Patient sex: M
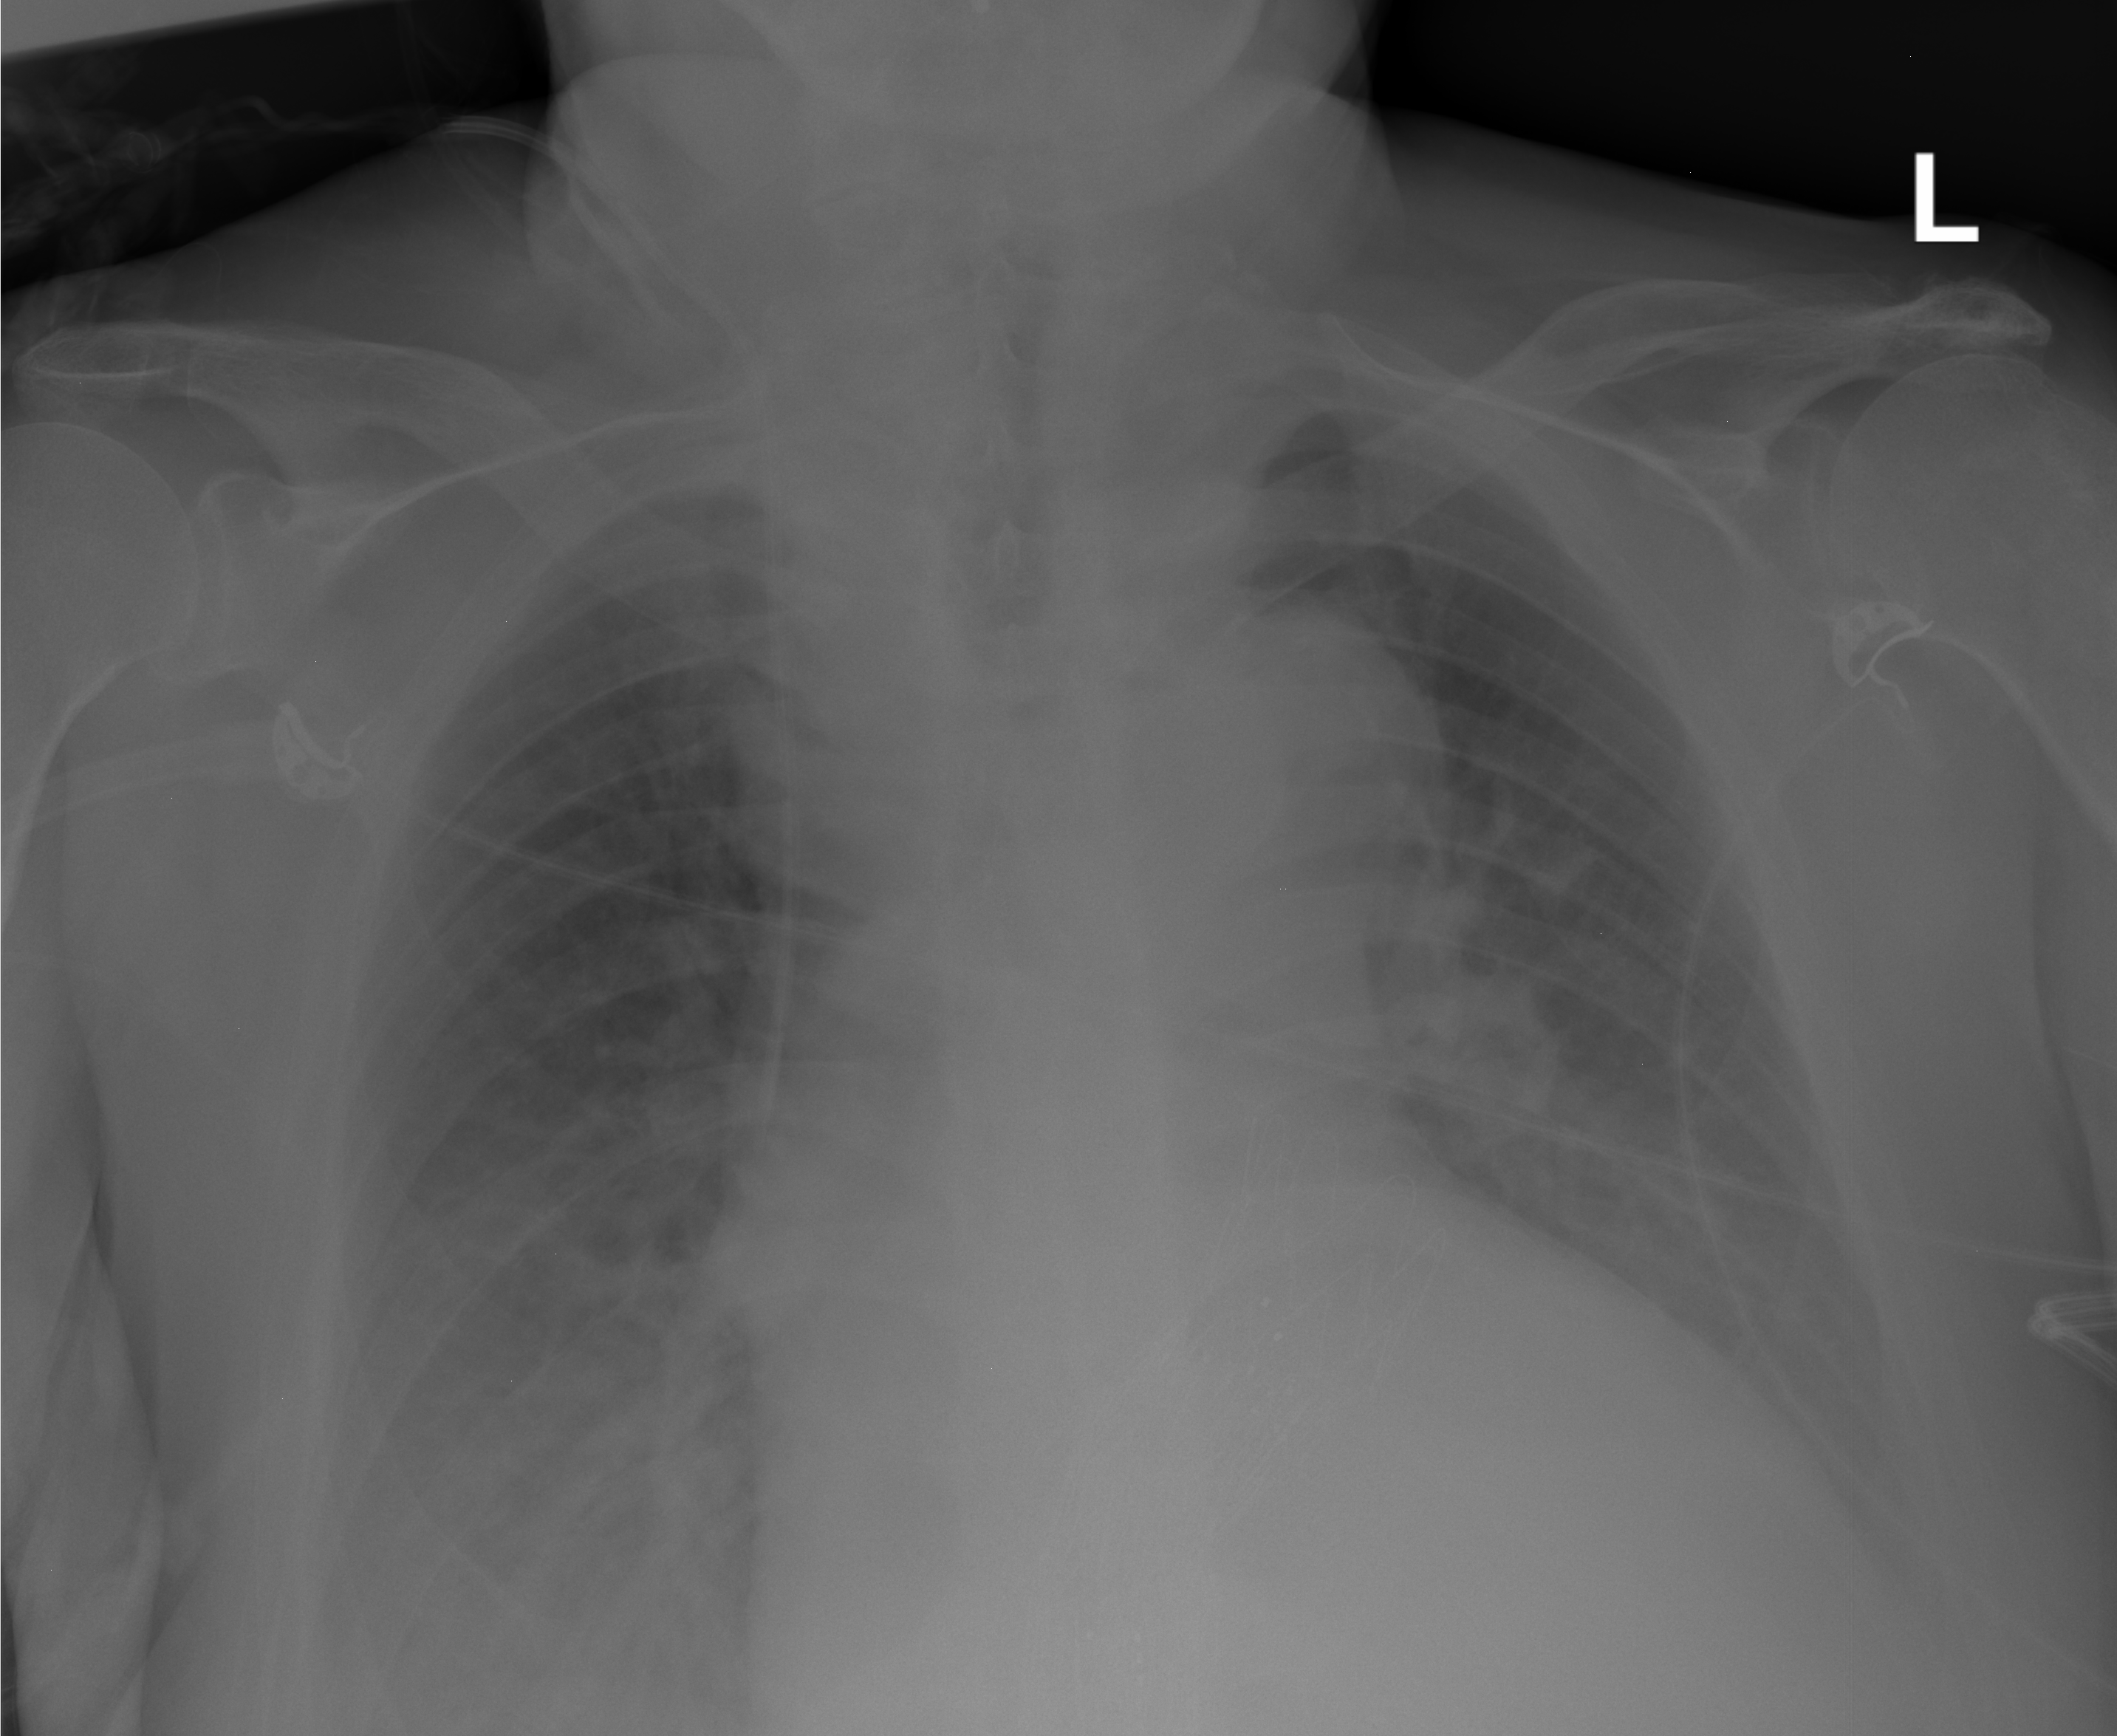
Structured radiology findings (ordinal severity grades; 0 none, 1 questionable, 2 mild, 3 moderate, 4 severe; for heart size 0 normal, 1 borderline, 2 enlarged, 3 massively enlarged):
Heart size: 2
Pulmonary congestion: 2
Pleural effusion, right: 3
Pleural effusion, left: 2
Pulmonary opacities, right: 0
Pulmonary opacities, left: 0
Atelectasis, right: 2
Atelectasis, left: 2